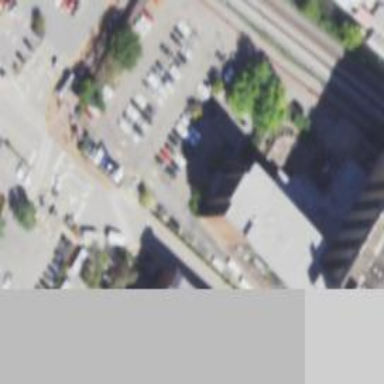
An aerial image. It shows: Parking aisle designated as service road.